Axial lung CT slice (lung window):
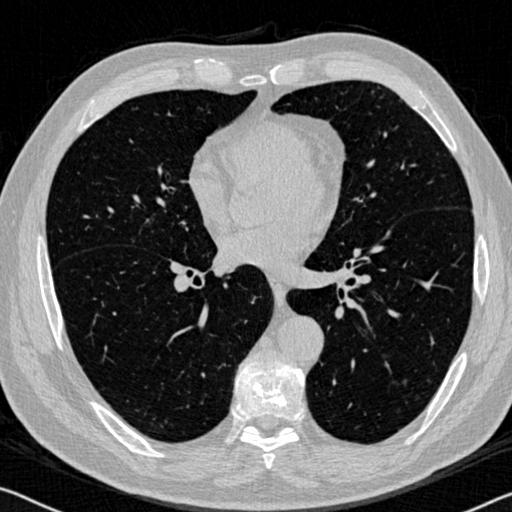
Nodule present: no